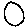
Label: circle